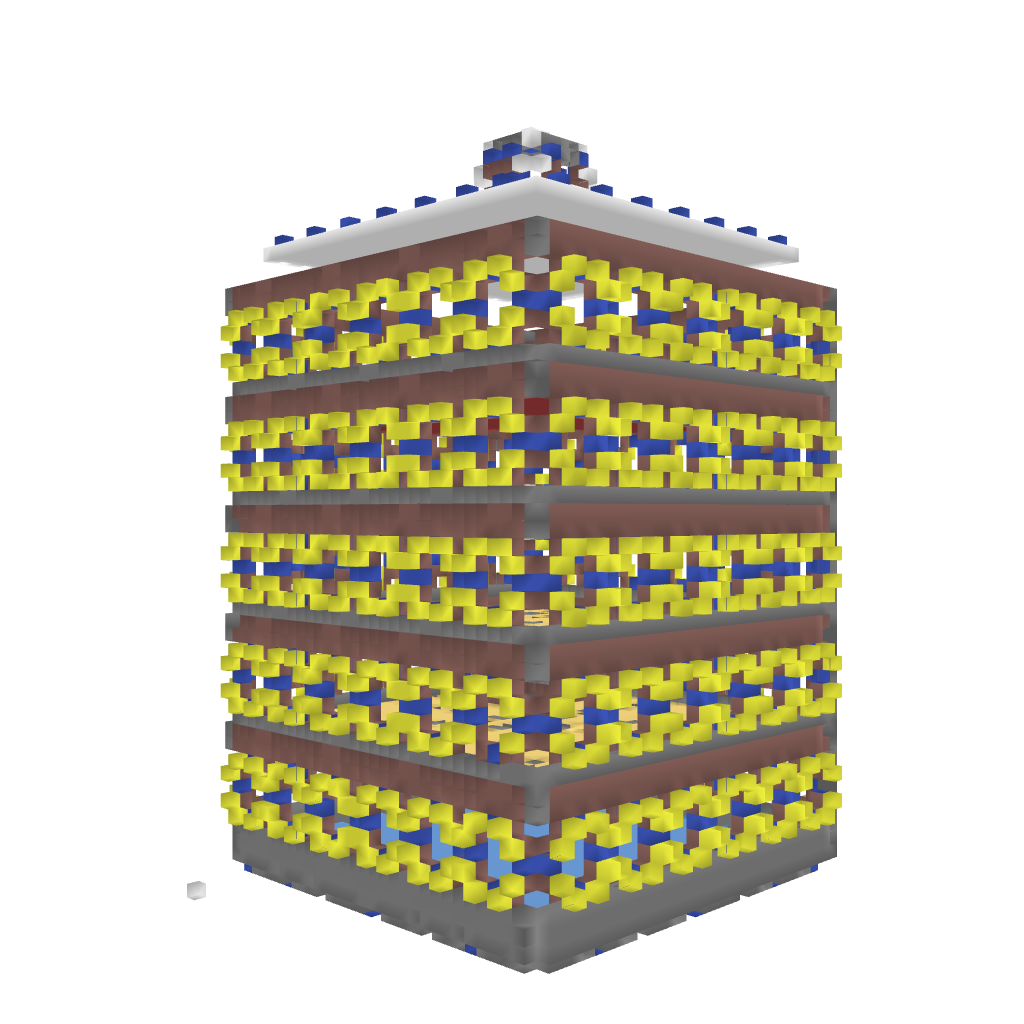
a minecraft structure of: TnTRun Arena 30x30 +TnT Lobby bad low quality